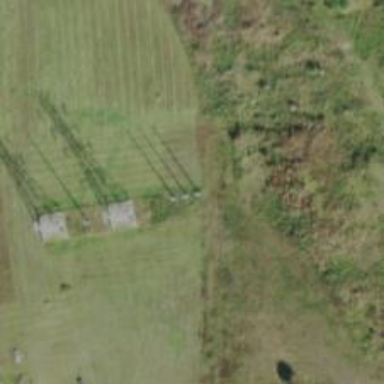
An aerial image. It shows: Power pole.